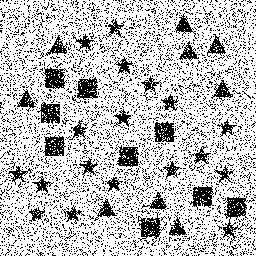
Squares: 9
Triangles: 9
Stars: 18
Total shapes: 36